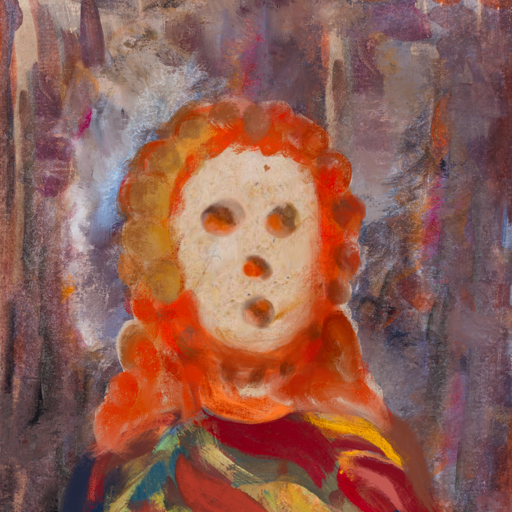
Background: Hypocrite, Head And Neck Front: Rupkatha, Face Front: Rupkatha, Bust: Mother_And_Son_Son, Hair Front: Rupkatha, Head Accessory: Blank, Second Necklace: Blank, Necklace: Blank, Baby: Blank